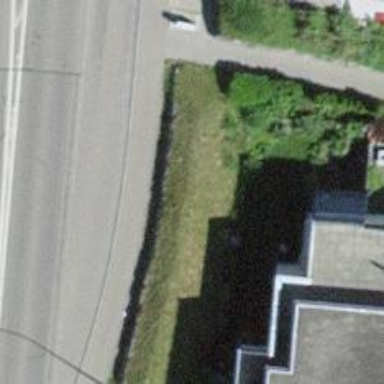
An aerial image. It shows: Sidewalk.